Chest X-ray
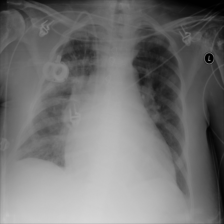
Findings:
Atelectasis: negative
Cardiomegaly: positive
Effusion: negative
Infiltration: negative
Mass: negative
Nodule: negative
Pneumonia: negative
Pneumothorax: negative
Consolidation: negative
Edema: negative
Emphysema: negative
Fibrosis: negative
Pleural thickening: negative
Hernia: negative